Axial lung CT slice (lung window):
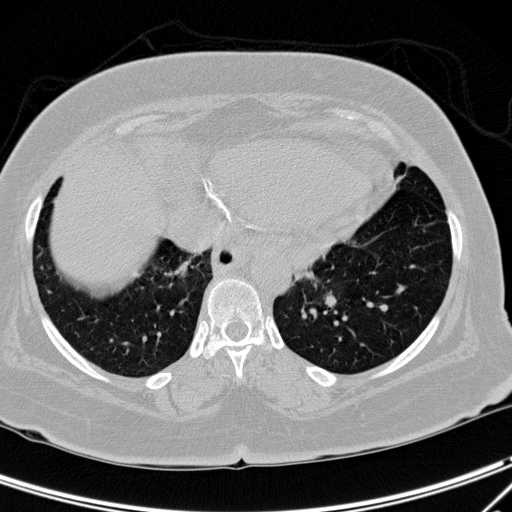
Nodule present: no